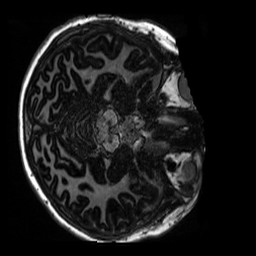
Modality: MP2RAGE
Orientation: axial
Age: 11
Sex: male
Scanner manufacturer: siemens
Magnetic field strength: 3 T
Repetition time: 4 s
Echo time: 0.00303 s